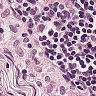
Metastatic tissue present: no